Question: I've got a chart where the legend consists of URLs (there could be many)
I'd like to arrange them in a vertical list or grid and get rid of < >, but can't seem to work out how.
I've had a look through the docs but nothing stands out, any suggestions?

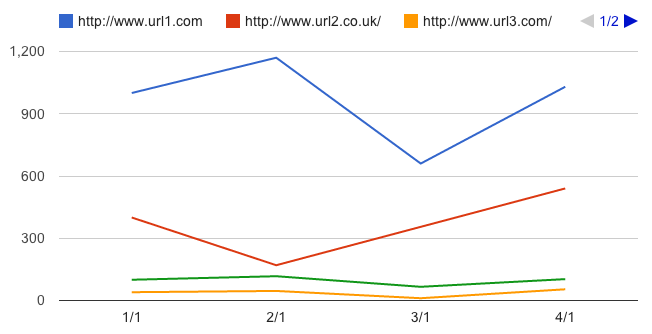
Answer: Try this on your code:
'''
var options = {
legend: { position: 'top', maxLines: '6'},
vAxis: {format:'###,###'}
};
'''
Hope to help!